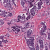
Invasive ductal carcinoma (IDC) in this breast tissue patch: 1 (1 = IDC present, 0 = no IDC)